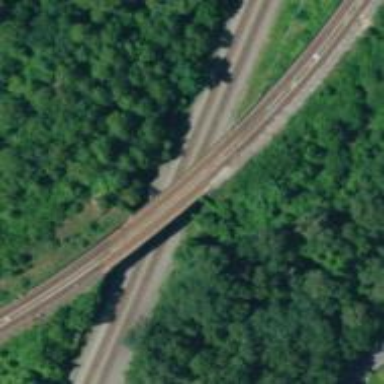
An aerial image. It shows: Bridge with electrified rail.